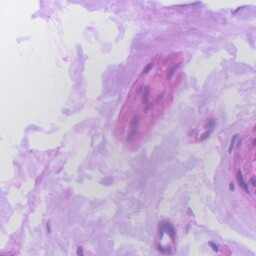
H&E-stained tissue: Ovarian